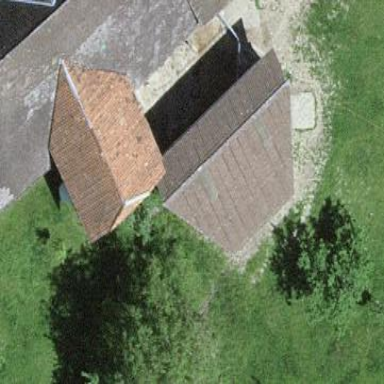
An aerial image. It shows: Barn.